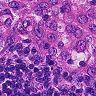
Metastatic tissue present: no